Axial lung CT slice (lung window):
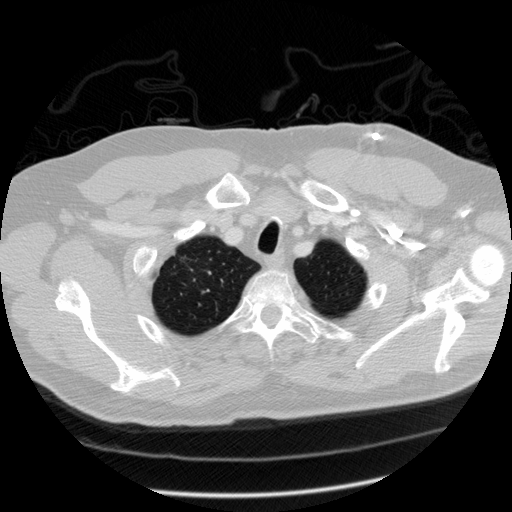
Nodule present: no